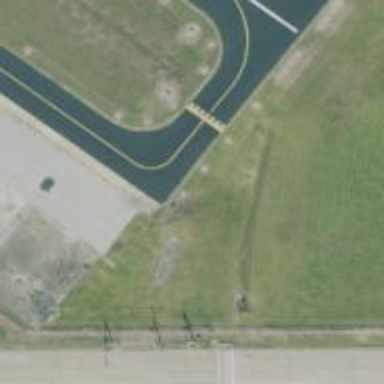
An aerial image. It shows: Image of taxiway at airport.